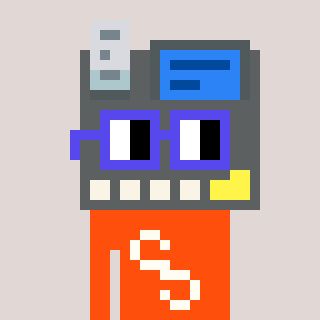
a pixel art character with square blue glasses, a cash register-shaped head and a orange-colored body on a warm background